Field crop: tomato
Growth stage: 1
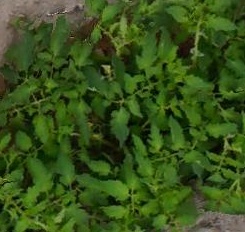
Species: tomato